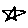
Label: star